Question: I need a formula that only sums numbers in a cell from a column if it matches two cells in the same row.
In J3 i'm trying to get the sum of all the returns that are from January 2009.
In J4 'm trying to get the sum of all the returns that are from february 2009.
And so on.

I tried different sumifs but it didn't return the value.
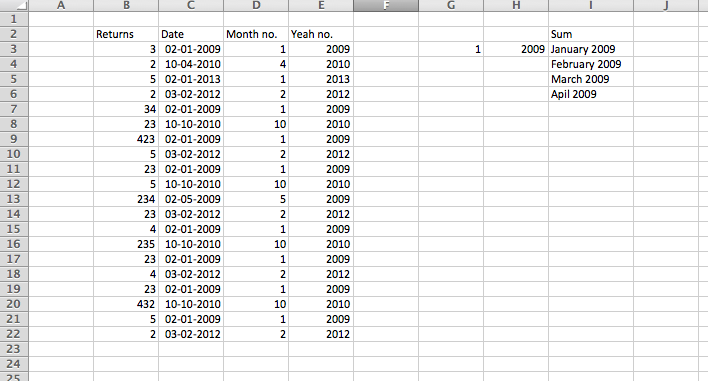
Answer: Does your formula for J3 look like this?
SUMIFS(B$3:B$22, D$3:D$22, G3, E$3:E$22, H3)